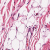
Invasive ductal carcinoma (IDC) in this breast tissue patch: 0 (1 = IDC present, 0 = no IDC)